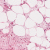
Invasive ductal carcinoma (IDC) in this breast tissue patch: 0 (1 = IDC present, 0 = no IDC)